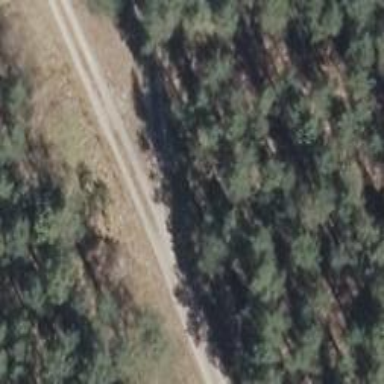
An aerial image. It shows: Dirt track road with grade3 tracktype.